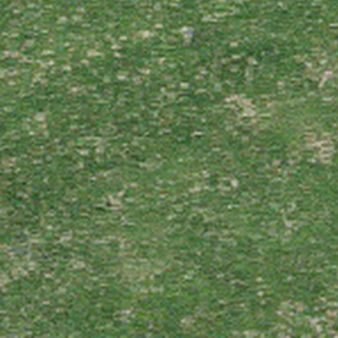
Label: other